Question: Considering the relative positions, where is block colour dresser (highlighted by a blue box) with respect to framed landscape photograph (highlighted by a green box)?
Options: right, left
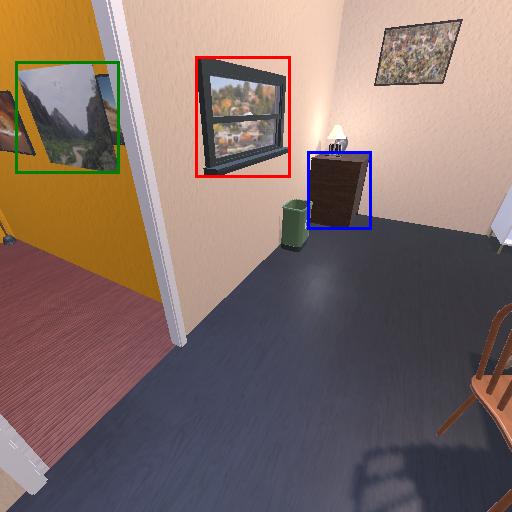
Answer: right